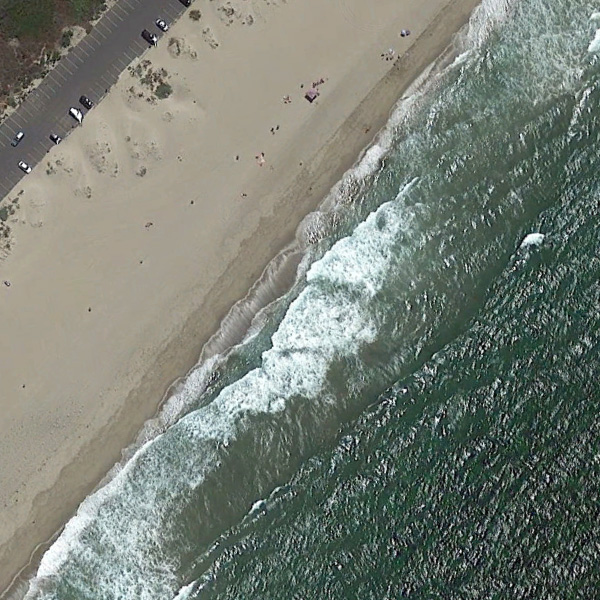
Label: Beach